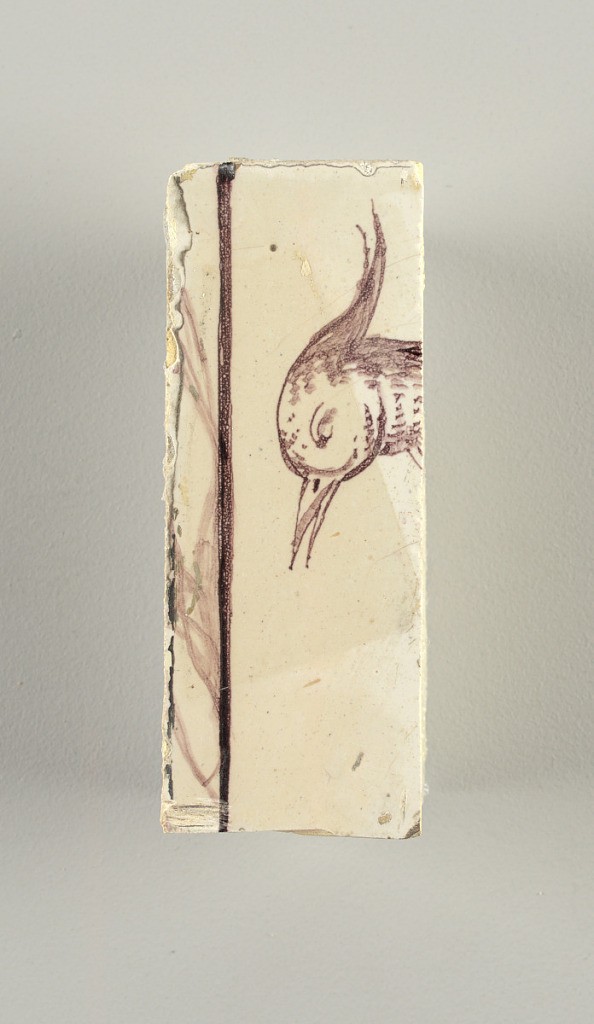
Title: Wall facing
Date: ca. 1725
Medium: tin-glazed earthenware, underglaze
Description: Running design for a frieze or a dado, composed of scrolls of foliage and strapwork, and four repeating motifs--a seated woman in a small upright oval medallion, a putto seated on a rocailled base, and strapwork in axial pattern.  The various panels, A to F, show various repeats of the same design, all being five tiles high and a varying number of tiles wide.